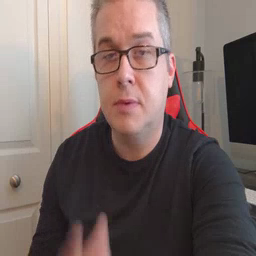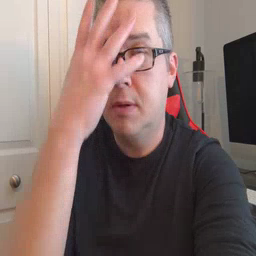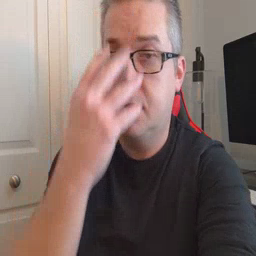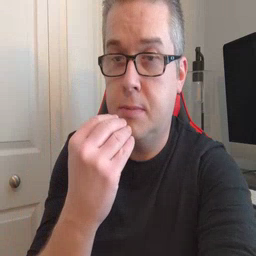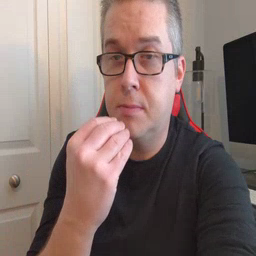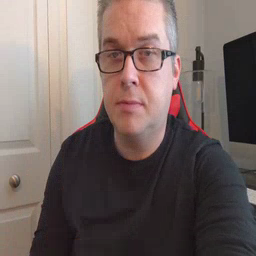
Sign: sleep